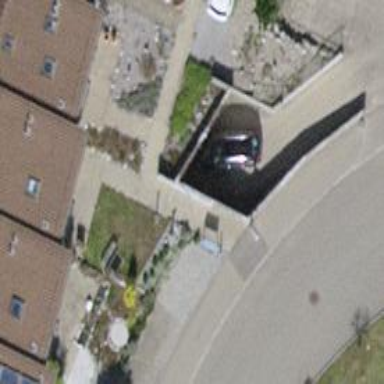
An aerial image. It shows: Parking entrance.